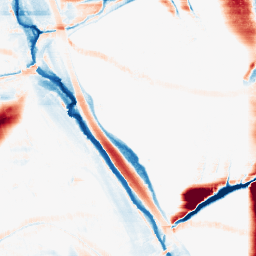
Category: morphological
Decomposition family: morphological_rect
Decomposition parameters: operation: average
width: 50
height: 10
Upsampling method: bicubic_16x
Upsampling parameters: scale: 16
Upsampling scale: 16